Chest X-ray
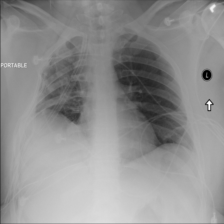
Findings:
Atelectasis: negative
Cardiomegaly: negative
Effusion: negative
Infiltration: negative
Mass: negative
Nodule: negative
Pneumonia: negative
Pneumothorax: negative
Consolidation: negative
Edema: negative
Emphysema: negative
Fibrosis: negative
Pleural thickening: negative
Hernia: negative